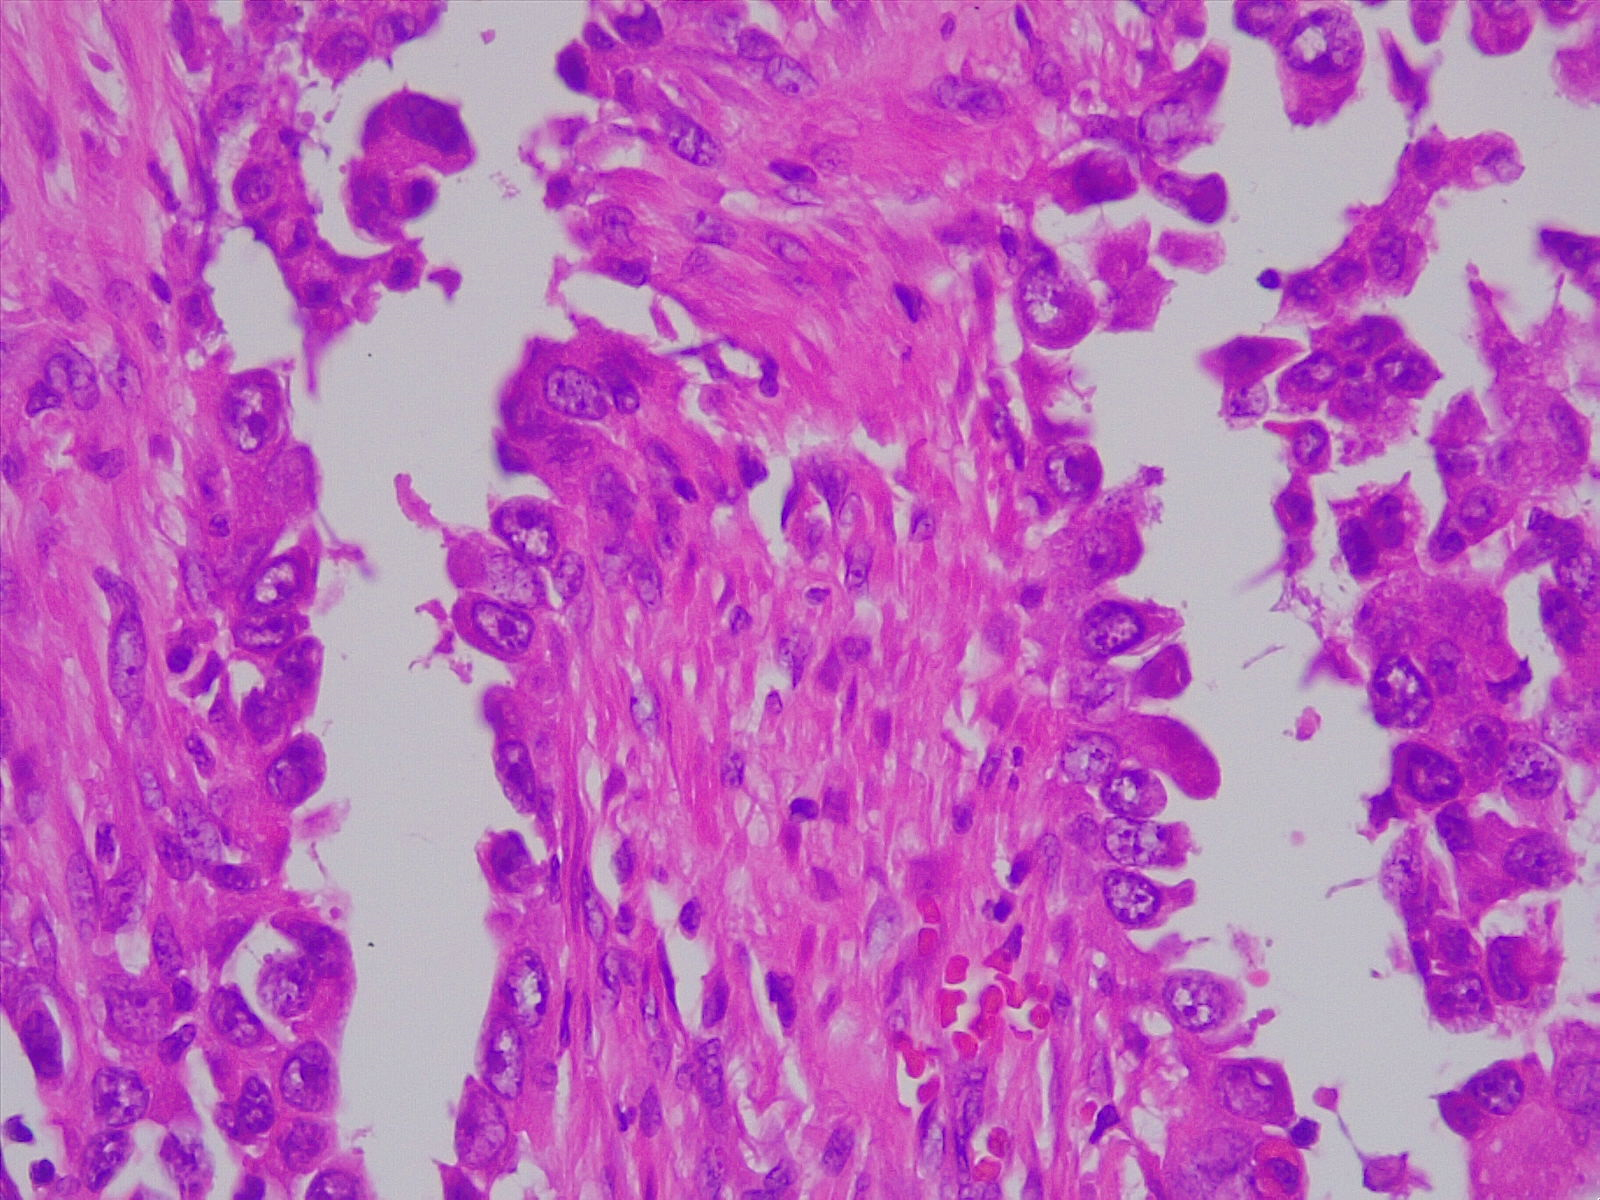
Label: lung adenocarcinoma, well differentiated